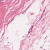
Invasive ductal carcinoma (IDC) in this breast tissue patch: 0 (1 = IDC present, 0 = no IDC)